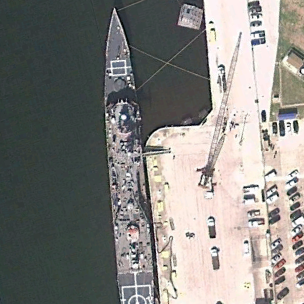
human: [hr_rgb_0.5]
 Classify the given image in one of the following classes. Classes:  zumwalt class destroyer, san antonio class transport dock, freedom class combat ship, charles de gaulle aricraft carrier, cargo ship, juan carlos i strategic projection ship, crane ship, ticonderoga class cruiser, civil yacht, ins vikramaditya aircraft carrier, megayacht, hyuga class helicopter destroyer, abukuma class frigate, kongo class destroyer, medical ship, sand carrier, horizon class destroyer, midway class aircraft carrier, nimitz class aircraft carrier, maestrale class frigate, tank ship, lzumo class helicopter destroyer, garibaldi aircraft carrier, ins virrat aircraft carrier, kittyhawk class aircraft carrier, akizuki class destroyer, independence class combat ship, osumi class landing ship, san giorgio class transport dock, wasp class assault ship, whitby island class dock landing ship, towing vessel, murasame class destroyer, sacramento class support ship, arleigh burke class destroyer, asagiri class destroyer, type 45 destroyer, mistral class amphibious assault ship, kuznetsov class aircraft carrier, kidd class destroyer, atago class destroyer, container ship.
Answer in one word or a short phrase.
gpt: Ticonderoga class cruiser